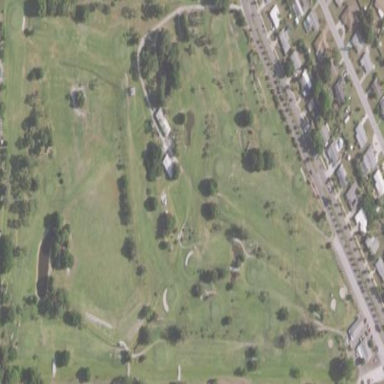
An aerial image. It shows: Golf course surrounded by greenery.